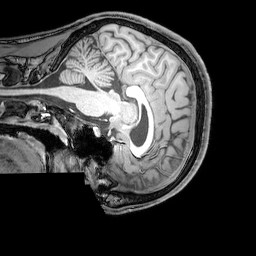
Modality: T1w
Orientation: sagittal
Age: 22
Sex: male
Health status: healthy
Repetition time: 0.081 s
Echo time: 0.037 s